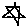
Label: star